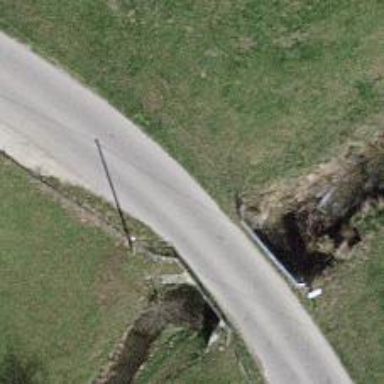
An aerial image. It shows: Unclassified road with bridge.